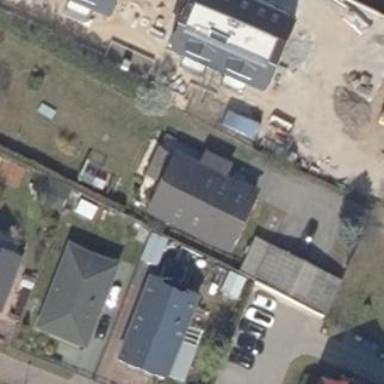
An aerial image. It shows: Gabled building.